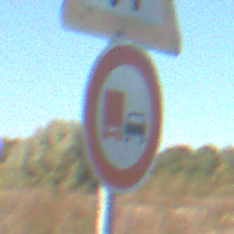
Verkehrszeichen: UeberholverbotKraftfahrzeuge
Zusatzzeichen oben: Gegenverkehr
Umgebung: Outdoor, Nature
Tageszeit: MorningAfternoon
Wetter: Clear
Licht: Natural
Jahreszeit: Autumn
Kontrast: HighContrast